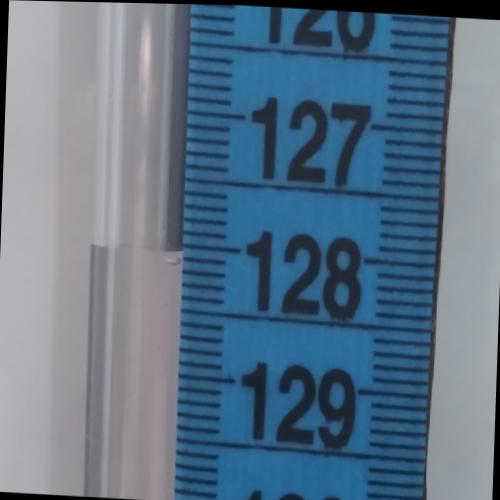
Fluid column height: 128.1 cm